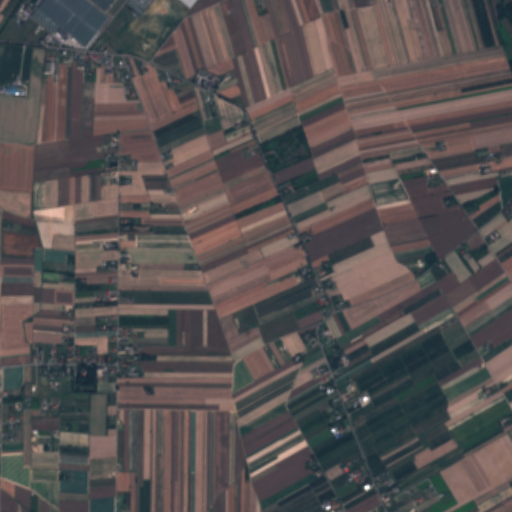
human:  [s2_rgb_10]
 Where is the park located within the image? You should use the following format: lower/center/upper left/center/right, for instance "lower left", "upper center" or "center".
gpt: The park is located in the lower left of the image.
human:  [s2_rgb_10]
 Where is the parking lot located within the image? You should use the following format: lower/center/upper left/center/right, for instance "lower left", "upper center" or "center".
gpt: The parking lot is located in the lower center of the image.
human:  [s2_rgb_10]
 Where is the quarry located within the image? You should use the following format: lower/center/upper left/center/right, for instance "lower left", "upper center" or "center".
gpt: There is no quarry in the image.